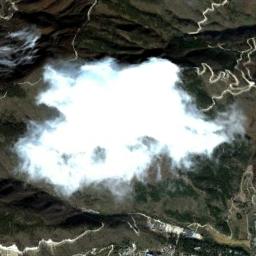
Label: cloud